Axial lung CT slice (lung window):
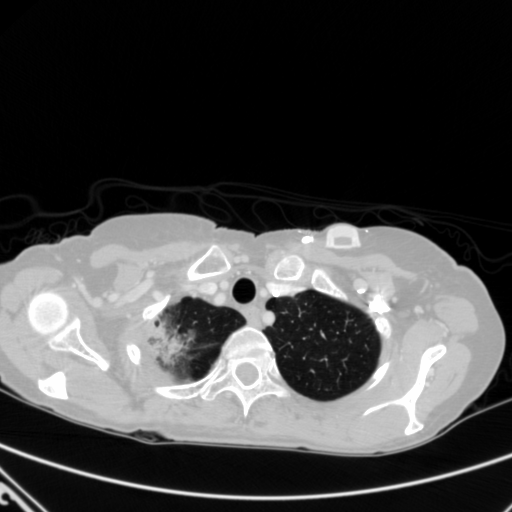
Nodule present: no